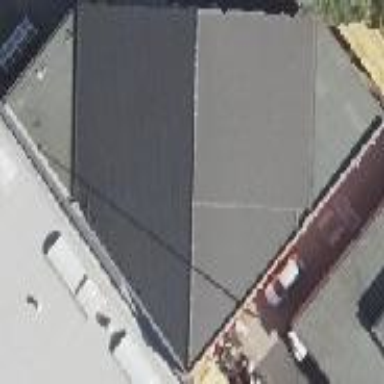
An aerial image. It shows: Retail building with flat roof.